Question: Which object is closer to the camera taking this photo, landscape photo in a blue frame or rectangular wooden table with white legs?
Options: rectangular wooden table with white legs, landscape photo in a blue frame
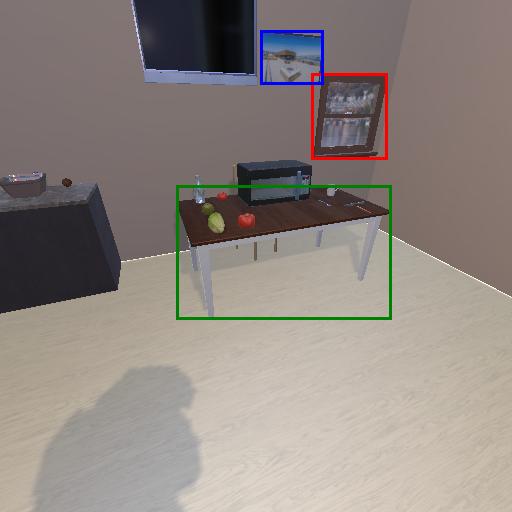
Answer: rectangular wooden table with white legs